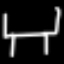
Label: bed